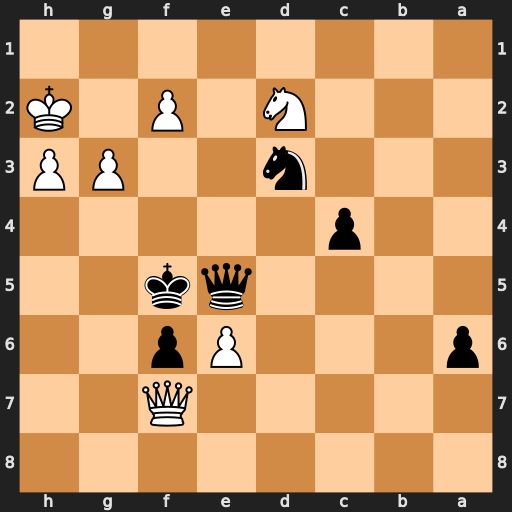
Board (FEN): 8/5Q2/p3Pp2/4qk2/2p5/3n2PP/3N1P1K/8
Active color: b
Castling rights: -
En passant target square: -
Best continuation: Qd4 Ne4 Kxe4 Qb7+ Kf5 e7 Qxf2+